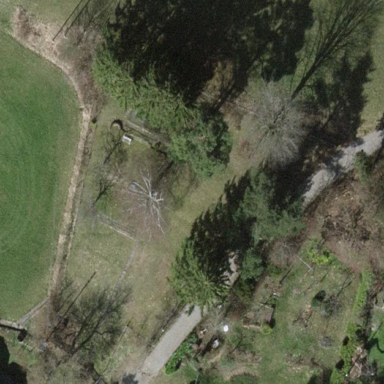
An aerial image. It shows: Garden area designated for leisure land.